Question: Please take in consideration that I'm refering to the Toolbar Widget(Android L/API 21+)
By overflow menu and icons I mean something like this one :

Something more difficult : Is there any way that the icons appear on the RIGHT side of the text?
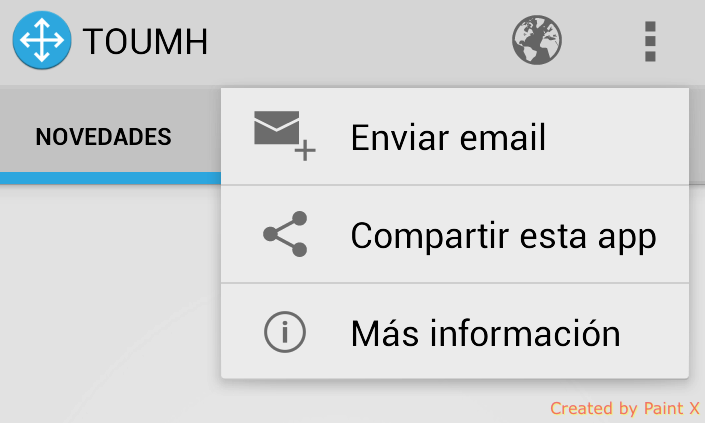
Answer: create a menu in menu, for example: main_activity_actions.xml
and use this code for the toolbar, try it:
'''
<?xml version="1.0" encoding="utf-8"?>
<menu xmlns:android="http://schemas.android.com/apk/res/android"
xmlns:All4One="http://schemas.android.com/apk/res-auto">
<item android:id="@+id/algo"//some id
android:icon="@drawable/kami_nomi_zu_shiru_sekai3" //add the image
android:title="nose"
All4One:showAsAction="always">
<menu>
<item android:id="@+id/WIFI"//option to display on the menu
android:icon="@drawable/nisekoi1"//this is a option of the submenu
android:title="@string/WIFI"/>
<item android:id="@+id/DATOS"
android:icon="@drawable/nisekoi6" //this one also is a option
android:title="@string/DATOS"/>
<item android:id="@+id/BT"
android:icon="@drawable/sao1"
android:title="@string/BT"/>
<item android:id="@+id/NADA"
android:icon="@drawable/nisekoi6" //the same
android:title="@string/NADA"/>
</menu>
</item>
</menu>
'''